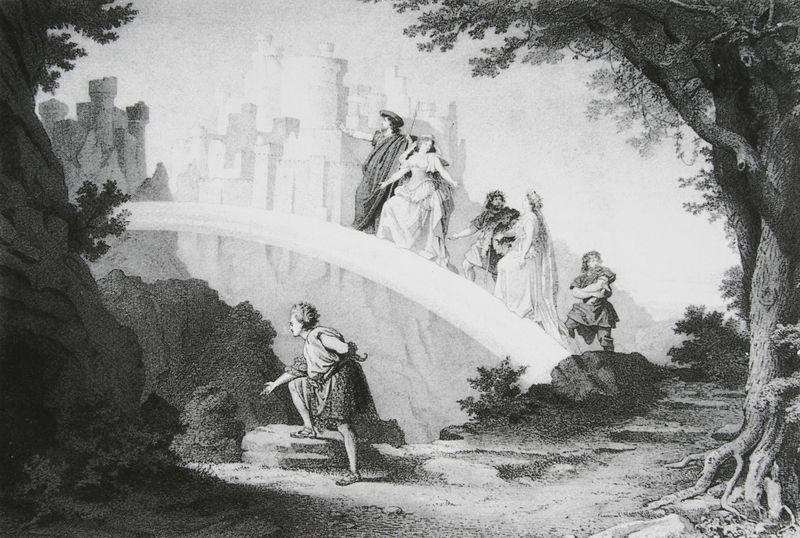
Titel: Szenenillustration zu "Das Rheingold" nach der Münchner Uraufführung vom 2. September 1869. Schlussszene mit Einzug der Götter in Wallhalla
Künstler: Theodor Pixis
Schlagwörter: baum, berg, dunkel, felsen, gruppe, laub, mann, schatten, weiß, bäume, fluss, frauen, landschaft, menschen, stadt, frau, hell, hintergrund, hut, kleid, licht, männer, schwarz, zeichnung, gras, schloss, weg, gesellschaft, stein, steine, gesten, ast, stamm, brücke, busch, büsche, gebüsch, gewand, mantel, gewänder, paar, personen, krone, prinzessin, wald, stock, bogen, fels, grafik, schlucht, figuren, treppe, braut, stufe, stufen, zeigen, flucht, paradies, lichtstrahl, buch, burg, türme, wurzel, kohle, festung, abgrund, druck, lithographie, radierung, stich, kupfer, illustration, schwert, strahl, allegorie, wurzeln, wanderer, märchen, eiche, wasserstrahl, hochzeit, brüder, kupferstich, bau, hofstaat, steigen, paare, regenbogen, figurengruppe, rückblick, märchenhaft, fru, bürcke, geleiten, lichtbogen, märchenillustration, 19. jahrhundert, stadt#, regenbogenbrücke